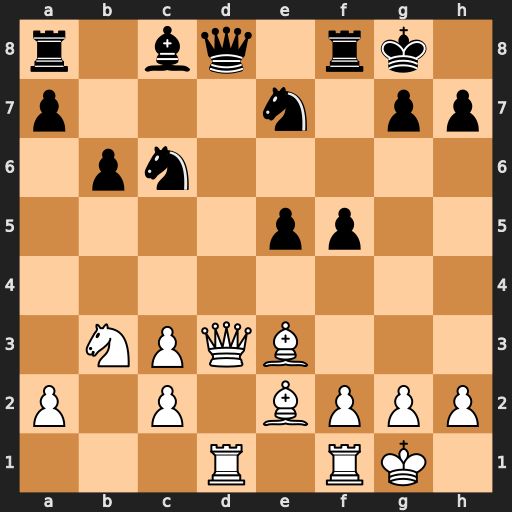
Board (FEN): r1bq1rk1/p3n1pp/1pn5/4pp2/8/1NPQB3/P1P1BPPP/3R1RK1
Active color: w
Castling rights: -
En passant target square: -
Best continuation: Qc4+ Kh8 Rxd8